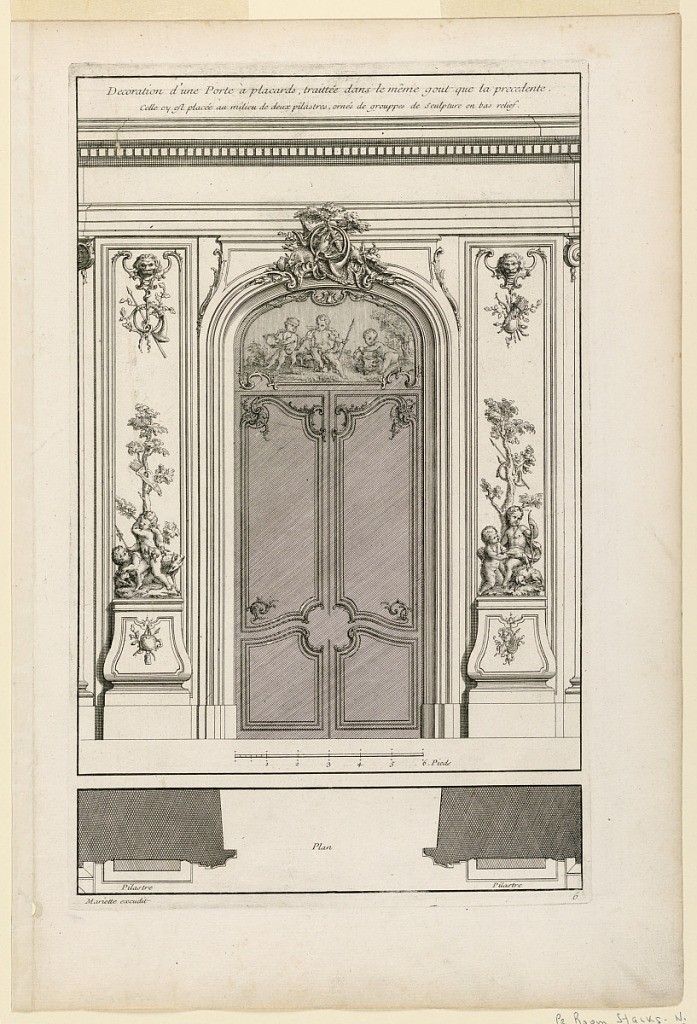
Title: Plate 6, "Decoration d'une Portal double à placards, traittée dans la même gout..."
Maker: Jacques-François Blondel, French, 1705–1774
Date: ca. 1727
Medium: Engraving on paper
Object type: Print
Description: A double door decorated with rocaille carvings. Above semi-circular overdoor with a putti painting. Above it, extending the frame carving, a trophy of game. Below profile. Inscribed along upper margin: "Decoration d'une Porte à placards, traittée dans le meme gout que la precedent / Celle cy est placée au milieu de deux pilasters, ornés de groupes de sculptures en bas relief"; lower left: "Mariette excudit"; lower right: "6".